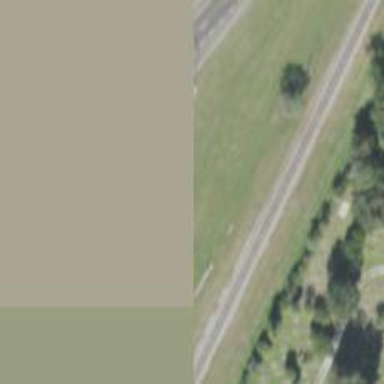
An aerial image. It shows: Primary link highway.